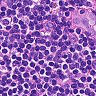
Metastatic tissue present: no